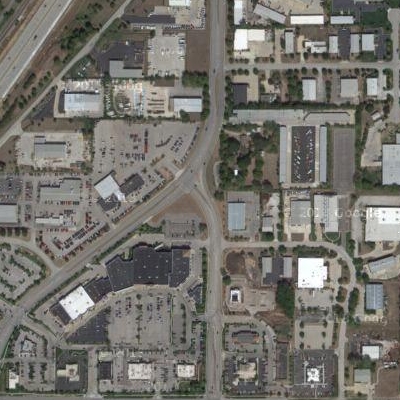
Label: Industry